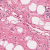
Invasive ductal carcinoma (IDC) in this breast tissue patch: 0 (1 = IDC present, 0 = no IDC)